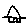
Label: house